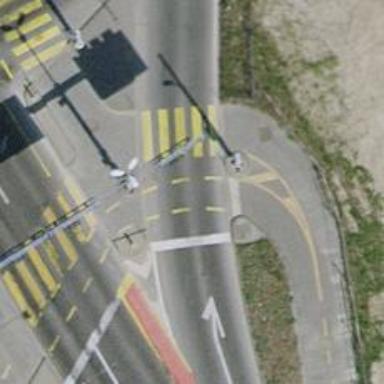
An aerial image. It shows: Road with traffic signals.